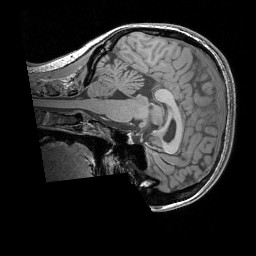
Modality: T1w
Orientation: sagittal
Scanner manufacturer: siemens
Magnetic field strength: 3 T
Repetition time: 1.83 s
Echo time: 0.00303 s